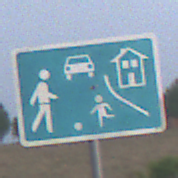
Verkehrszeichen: BeginnVerkehrsberuhigterBereich
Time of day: SunriseSunset
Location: Outdoor (Nature)
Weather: Overcast
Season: NotSpecified
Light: Natural